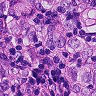
Metastatic tissue present: yes